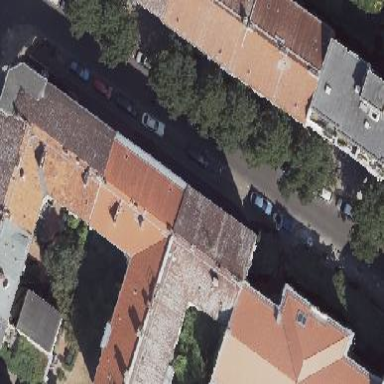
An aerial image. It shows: Street-side parking area with sett surface.